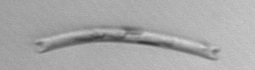
Label: Eucampia_morphytype1